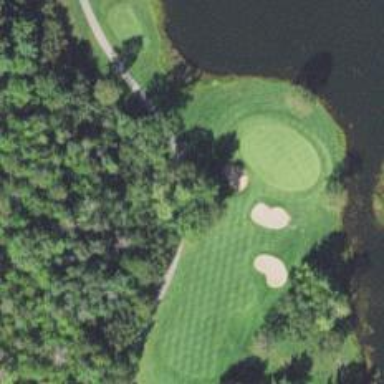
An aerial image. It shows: Path for golf carts.